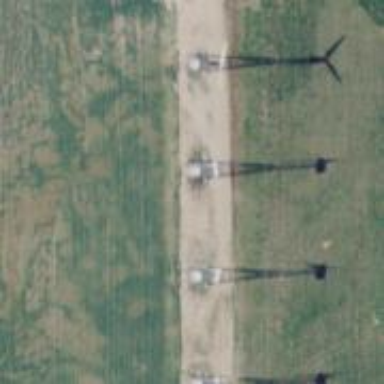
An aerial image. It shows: Wind generator in the form of horizontal axis wind turbine.